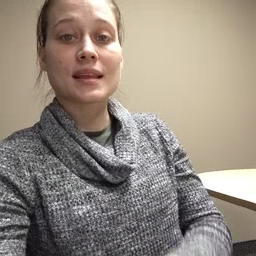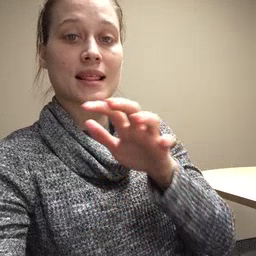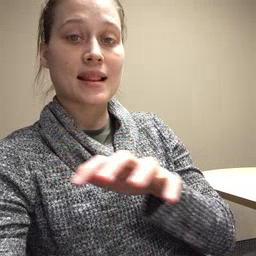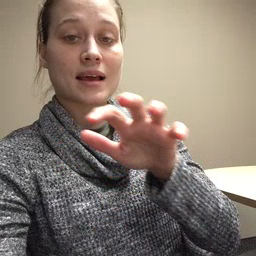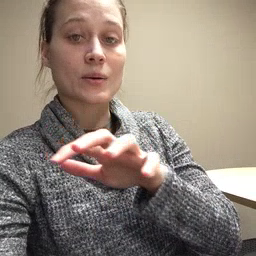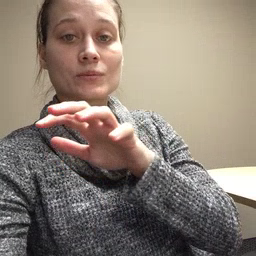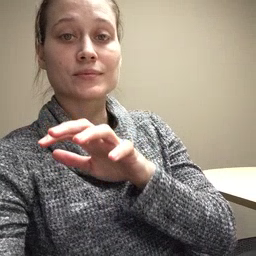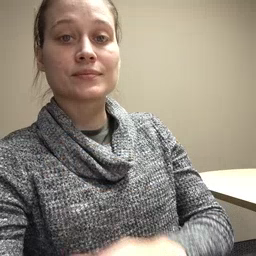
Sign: cloud